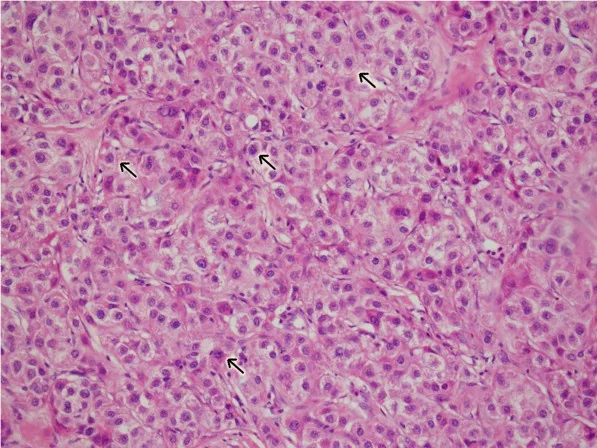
Light microscopic examination of the tumor cells. The tumors removed were processed and slides were washed and counterstained with H&E stain (200x), observed under light microscopy showing polygonal and oval in shape. The tumors were composed of sheets, nests and trabeculae of cells with distinct borders and containing moderate to abundant amounts of eosinophilic cytoplasm. The nuclei were oval and located in the center of the cells. The arrows indicate the tumor cells.
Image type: pathology (h&e)